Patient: sex M, age 35
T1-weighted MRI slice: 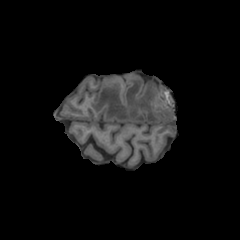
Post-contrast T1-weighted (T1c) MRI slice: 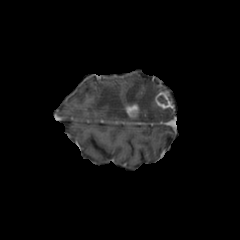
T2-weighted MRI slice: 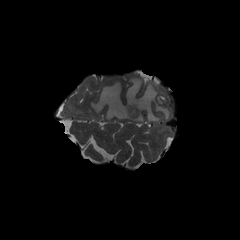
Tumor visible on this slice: yes
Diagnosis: Glioblastoma, IDH-wildtype
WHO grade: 4